Field crop: maize
Growth stage: 1
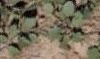
Species: convolvulus